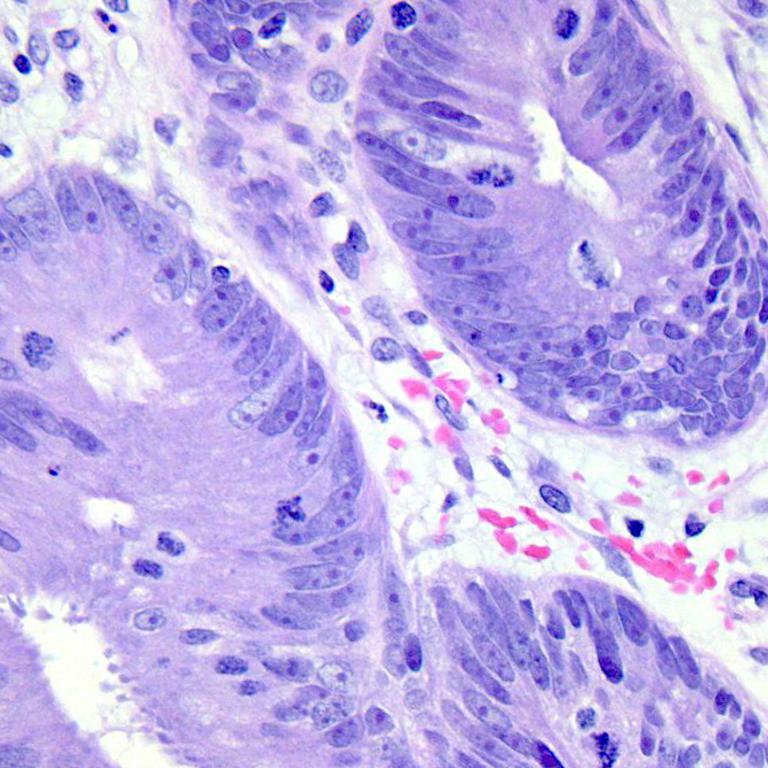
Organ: colon
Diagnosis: adenocarcinomas